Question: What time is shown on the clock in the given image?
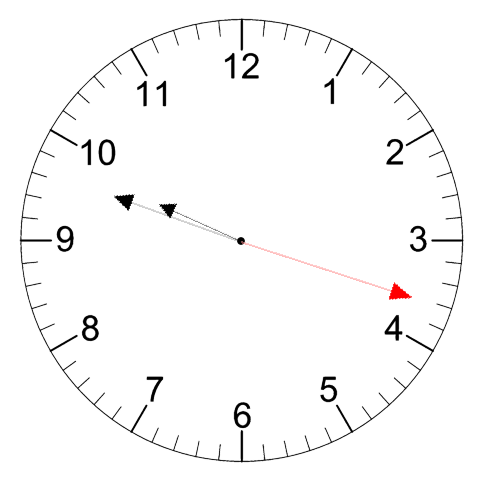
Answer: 09:48:18